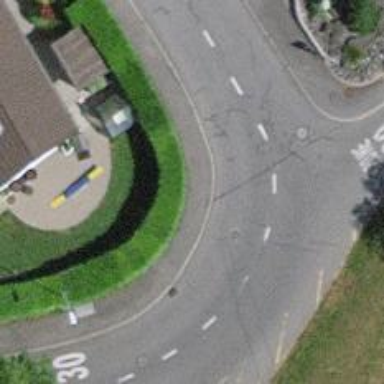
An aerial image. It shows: Sidewalk.